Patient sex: M
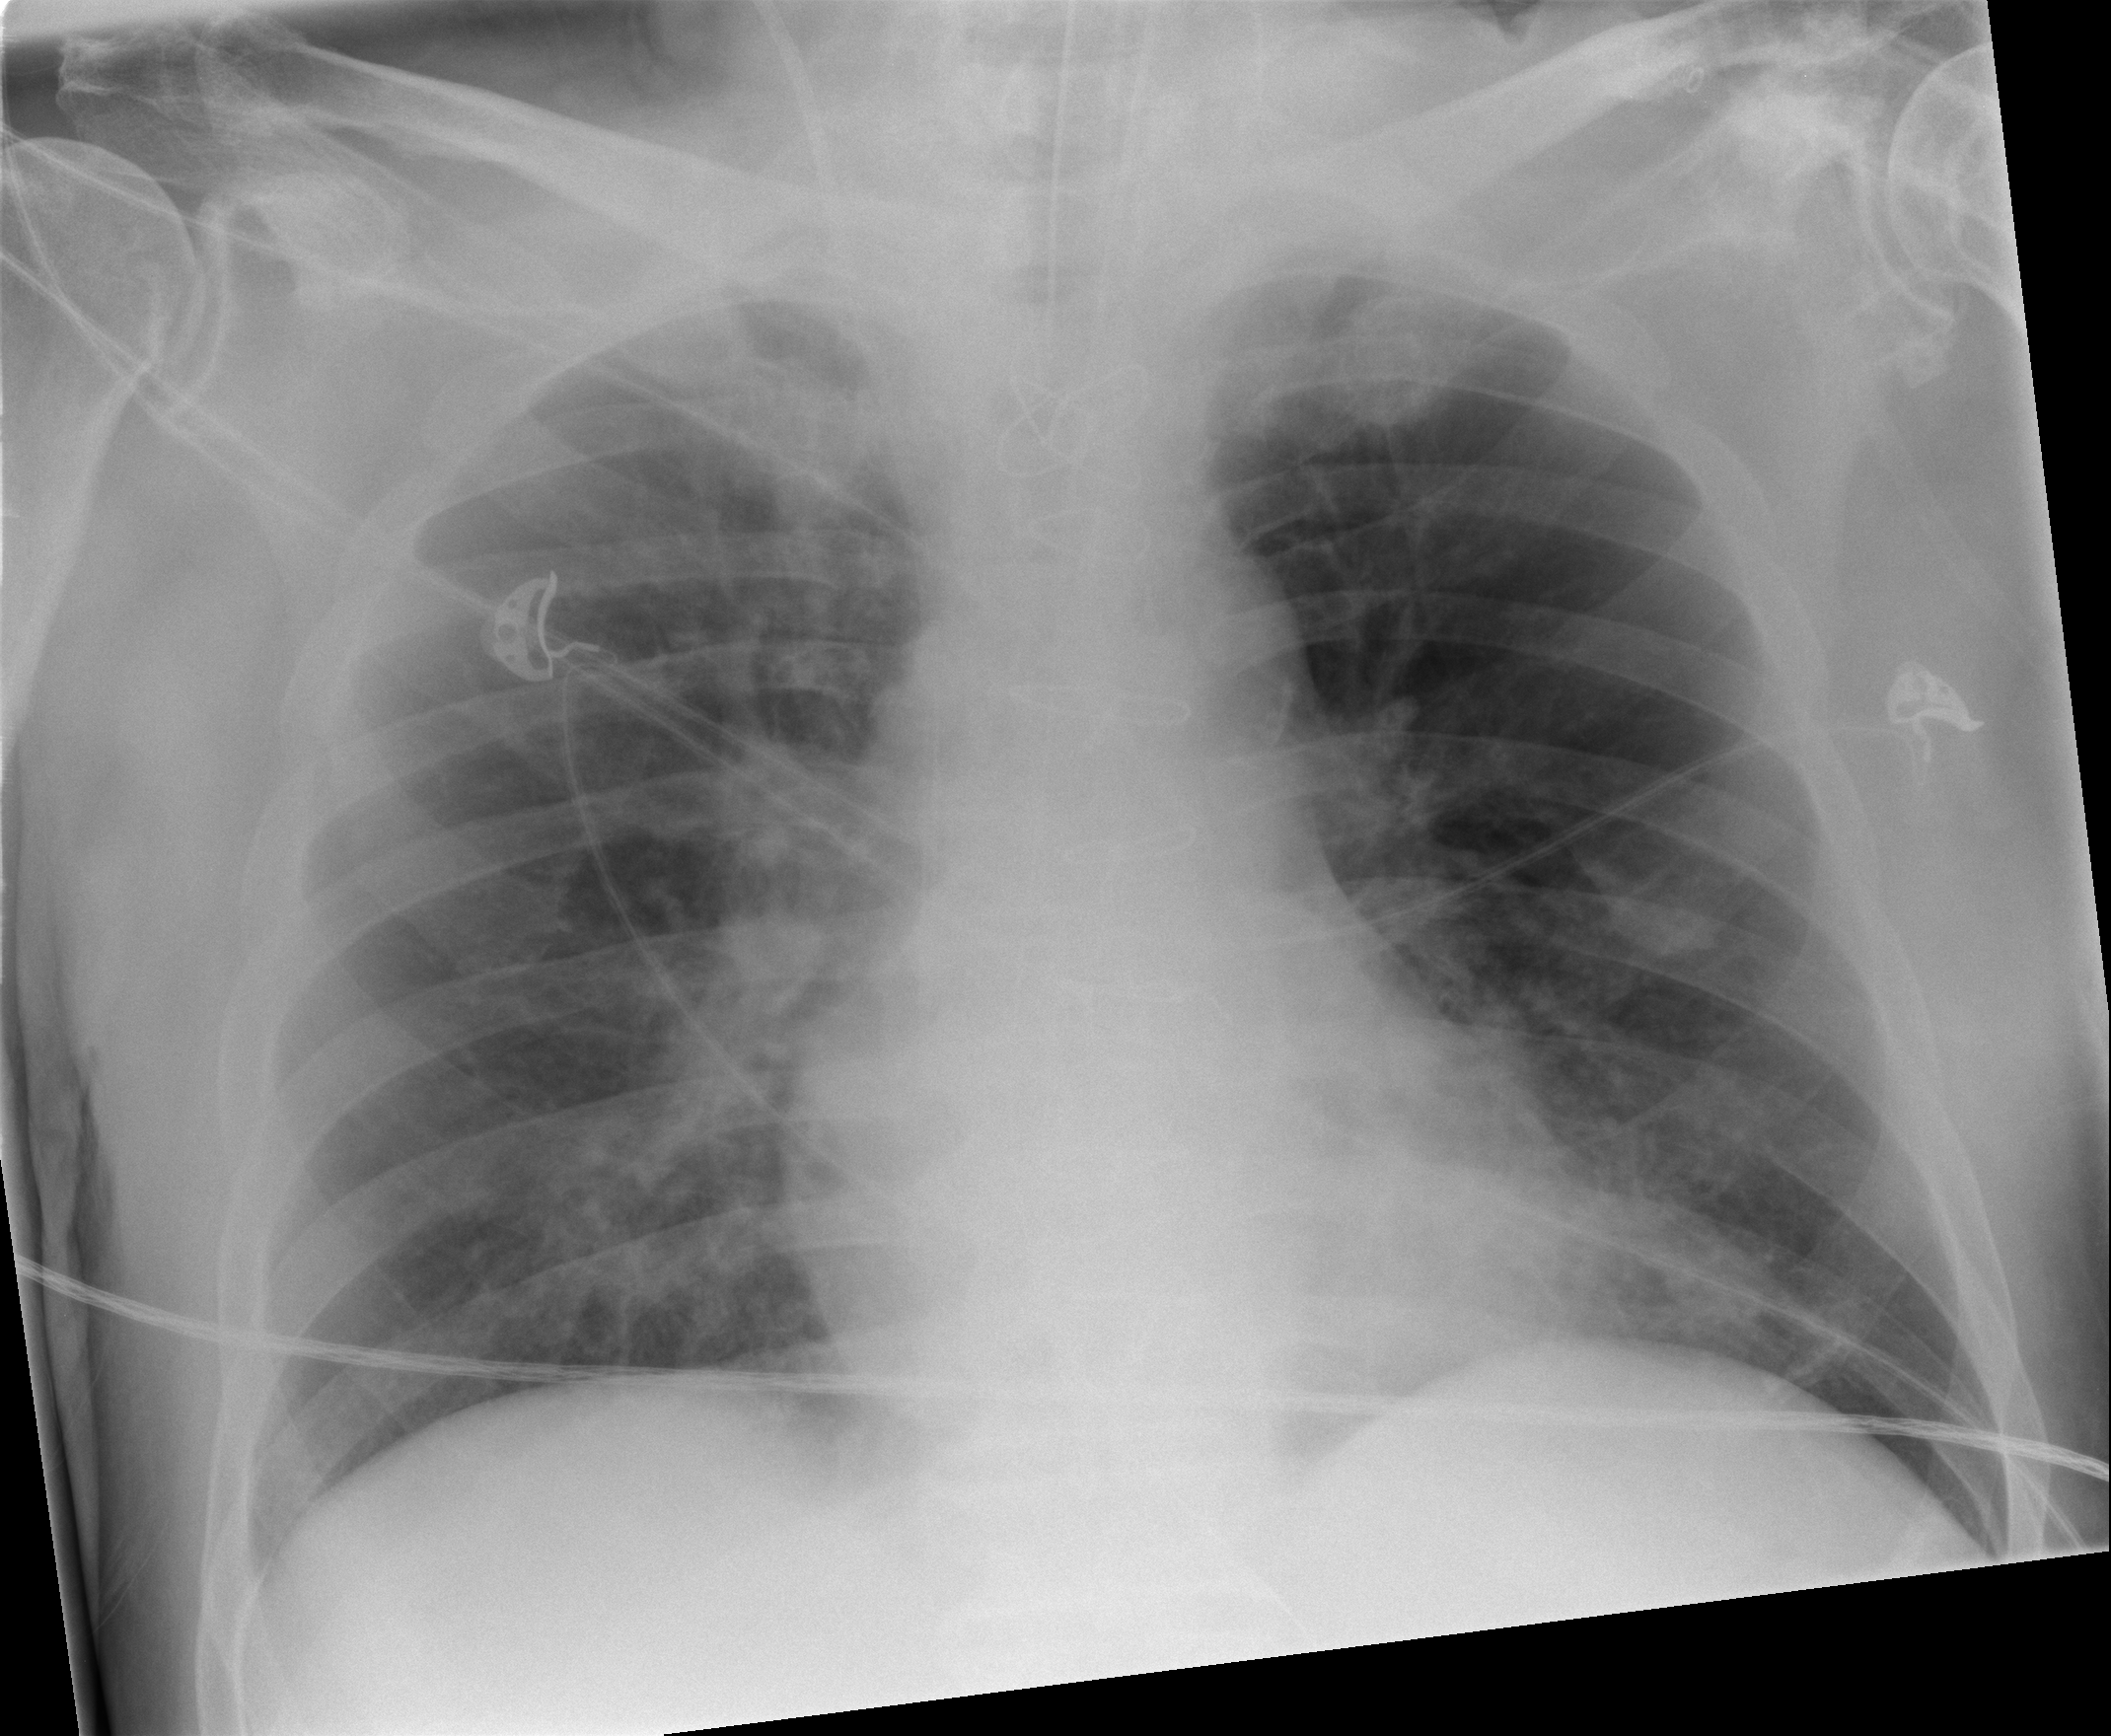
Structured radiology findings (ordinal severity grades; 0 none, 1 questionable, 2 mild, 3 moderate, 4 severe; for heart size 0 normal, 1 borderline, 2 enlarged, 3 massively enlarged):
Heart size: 0
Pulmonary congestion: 0
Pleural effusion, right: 0
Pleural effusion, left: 0
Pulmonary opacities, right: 2
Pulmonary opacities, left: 2
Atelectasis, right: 0
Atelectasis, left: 0